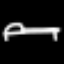
Label: bed